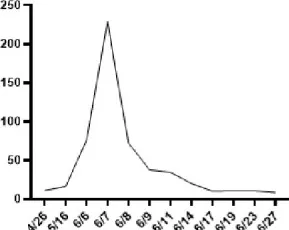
Cardiac enzyme profile examination results. CK-MB results.
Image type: chart (chart)